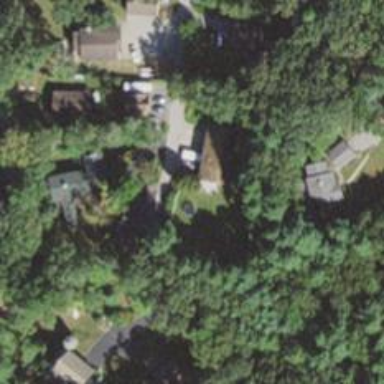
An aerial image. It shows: Residential driveway designated as service road.